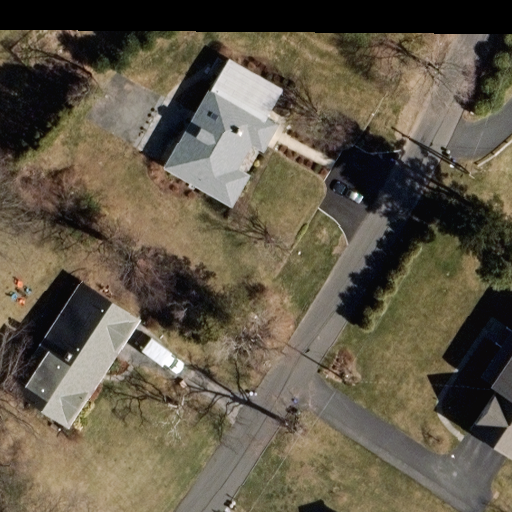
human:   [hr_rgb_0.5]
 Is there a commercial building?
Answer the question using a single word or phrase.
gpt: no

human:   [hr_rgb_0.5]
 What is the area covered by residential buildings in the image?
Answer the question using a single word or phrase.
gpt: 1107m2

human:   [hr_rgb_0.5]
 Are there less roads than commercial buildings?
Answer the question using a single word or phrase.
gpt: no

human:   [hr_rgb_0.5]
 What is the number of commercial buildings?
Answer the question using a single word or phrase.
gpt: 0

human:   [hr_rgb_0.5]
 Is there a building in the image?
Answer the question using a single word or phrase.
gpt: yes

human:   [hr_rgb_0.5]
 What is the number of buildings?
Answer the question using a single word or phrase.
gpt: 4

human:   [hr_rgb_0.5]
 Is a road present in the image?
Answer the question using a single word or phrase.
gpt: yes

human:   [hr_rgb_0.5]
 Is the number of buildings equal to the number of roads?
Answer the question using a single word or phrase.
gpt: no

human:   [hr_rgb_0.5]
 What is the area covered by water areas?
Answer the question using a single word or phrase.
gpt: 0m2

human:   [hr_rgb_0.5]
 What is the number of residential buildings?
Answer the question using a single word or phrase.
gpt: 4

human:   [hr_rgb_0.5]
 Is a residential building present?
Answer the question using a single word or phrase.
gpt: yes

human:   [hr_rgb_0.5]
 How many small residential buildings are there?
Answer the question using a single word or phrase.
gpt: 1

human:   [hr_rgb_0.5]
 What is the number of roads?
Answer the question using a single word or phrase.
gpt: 1

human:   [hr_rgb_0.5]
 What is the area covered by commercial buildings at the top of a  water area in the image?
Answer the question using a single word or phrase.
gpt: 0m2

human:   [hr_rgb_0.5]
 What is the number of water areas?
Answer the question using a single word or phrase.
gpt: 0

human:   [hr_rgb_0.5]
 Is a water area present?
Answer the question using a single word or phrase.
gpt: no

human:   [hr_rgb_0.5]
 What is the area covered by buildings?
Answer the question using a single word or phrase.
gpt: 1107m2

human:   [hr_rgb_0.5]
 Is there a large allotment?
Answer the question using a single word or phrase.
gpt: no

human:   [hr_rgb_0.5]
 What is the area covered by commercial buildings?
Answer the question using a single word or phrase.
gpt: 0m2

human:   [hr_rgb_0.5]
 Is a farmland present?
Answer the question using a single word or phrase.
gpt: no

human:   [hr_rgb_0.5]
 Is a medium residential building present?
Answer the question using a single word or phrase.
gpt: yes

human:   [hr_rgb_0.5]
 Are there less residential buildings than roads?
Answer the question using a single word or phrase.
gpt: no

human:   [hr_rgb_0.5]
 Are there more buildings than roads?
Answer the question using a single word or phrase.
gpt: yes

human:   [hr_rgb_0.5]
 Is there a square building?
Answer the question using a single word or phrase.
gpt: no

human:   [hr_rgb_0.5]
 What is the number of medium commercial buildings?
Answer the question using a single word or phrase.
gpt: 0

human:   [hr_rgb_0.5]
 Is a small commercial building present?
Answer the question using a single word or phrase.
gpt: no

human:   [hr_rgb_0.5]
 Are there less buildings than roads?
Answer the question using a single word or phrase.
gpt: no

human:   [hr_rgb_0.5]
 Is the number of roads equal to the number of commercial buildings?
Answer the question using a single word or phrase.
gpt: no

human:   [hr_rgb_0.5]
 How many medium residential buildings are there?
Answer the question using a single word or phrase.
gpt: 3

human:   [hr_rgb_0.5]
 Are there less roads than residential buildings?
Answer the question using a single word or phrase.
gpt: yes

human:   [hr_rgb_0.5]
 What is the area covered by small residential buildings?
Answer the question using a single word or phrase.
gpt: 42m2

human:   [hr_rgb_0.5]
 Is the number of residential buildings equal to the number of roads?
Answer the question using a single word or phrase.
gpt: no

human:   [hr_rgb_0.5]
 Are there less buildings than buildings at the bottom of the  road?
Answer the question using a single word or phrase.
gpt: no

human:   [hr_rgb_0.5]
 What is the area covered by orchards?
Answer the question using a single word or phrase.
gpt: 0m2

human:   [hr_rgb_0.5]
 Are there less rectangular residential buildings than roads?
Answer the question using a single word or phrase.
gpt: yes

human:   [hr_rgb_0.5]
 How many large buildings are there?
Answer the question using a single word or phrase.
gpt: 0

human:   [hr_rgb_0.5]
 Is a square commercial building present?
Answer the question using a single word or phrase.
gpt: no

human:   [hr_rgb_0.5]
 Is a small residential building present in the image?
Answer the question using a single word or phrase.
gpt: yes

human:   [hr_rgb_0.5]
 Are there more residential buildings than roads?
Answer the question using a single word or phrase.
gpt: yes

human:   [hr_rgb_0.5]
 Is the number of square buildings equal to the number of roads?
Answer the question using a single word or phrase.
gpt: no

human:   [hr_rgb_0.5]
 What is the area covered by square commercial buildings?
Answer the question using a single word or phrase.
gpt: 0m2

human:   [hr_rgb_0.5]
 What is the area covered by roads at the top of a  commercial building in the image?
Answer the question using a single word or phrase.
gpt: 0m2

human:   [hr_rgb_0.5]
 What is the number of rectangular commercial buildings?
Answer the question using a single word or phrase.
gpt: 0

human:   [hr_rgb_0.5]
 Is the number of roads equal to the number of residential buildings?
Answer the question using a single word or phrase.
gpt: no

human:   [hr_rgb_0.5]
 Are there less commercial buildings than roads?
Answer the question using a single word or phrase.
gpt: yes

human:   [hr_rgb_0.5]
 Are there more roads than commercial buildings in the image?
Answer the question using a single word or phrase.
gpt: yes

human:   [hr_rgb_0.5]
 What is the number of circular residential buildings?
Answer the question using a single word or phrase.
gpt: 0

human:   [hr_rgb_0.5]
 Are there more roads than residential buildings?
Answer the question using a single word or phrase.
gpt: no

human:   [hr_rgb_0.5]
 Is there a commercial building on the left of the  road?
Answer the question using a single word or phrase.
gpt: no

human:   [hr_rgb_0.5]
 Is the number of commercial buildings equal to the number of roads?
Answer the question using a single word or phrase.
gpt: no

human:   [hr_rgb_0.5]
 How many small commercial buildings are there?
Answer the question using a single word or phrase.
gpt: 0

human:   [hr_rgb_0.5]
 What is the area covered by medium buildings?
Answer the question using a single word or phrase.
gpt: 1064m2

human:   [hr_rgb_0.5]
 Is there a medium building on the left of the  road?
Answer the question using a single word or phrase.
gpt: yes

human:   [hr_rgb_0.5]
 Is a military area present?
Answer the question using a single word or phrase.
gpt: no

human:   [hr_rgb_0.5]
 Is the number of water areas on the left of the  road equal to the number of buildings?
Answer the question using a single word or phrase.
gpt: no

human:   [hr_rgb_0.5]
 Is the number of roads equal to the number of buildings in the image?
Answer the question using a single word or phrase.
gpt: no

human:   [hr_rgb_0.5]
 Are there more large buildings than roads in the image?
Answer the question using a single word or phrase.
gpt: no

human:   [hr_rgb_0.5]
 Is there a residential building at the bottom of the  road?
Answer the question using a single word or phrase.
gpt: yes

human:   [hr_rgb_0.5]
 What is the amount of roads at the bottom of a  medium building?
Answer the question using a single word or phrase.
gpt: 0

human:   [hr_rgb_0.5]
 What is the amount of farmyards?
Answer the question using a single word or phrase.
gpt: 0

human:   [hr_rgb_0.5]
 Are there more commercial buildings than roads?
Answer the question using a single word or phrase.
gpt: no

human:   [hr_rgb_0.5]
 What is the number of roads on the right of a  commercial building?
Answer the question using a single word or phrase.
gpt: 0

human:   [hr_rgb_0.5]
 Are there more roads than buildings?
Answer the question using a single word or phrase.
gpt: no

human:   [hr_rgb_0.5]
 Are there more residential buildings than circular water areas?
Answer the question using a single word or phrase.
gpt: yes